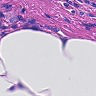
Metastatic tissue present: yes